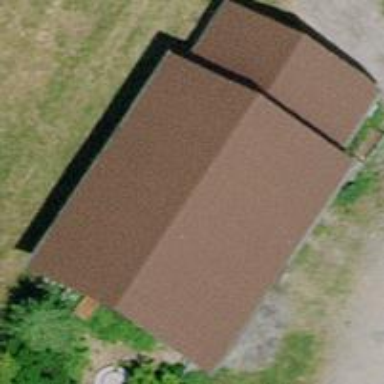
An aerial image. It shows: Farm auxiliary building.